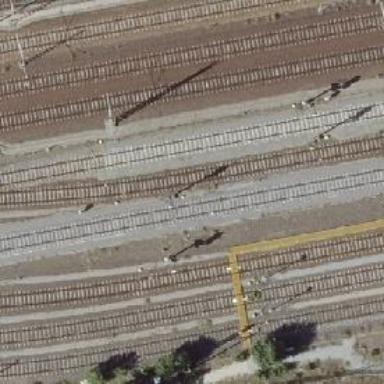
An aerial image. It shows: Railway signal.